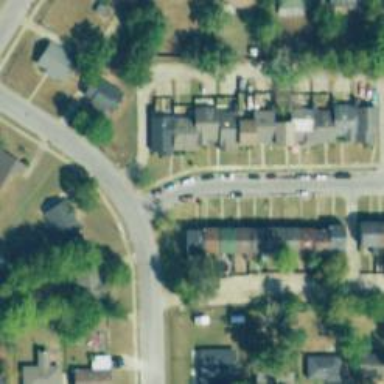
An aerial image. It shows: Residential road.